Question: The following best practice checks fail when Cassandra's PasswordAuthenticator is enabled:
- - -
My values are in compliance with the recommended values; and I have confirmed that the checks indeed pass when I disable authentication in Cassandra. What's weird is that there are 6 checks under the "Solr Advisor" category of the Best Practice Service and only these 3 are failing when authentication is enabled.

Is this a known bug in Opscenter? I'm using v5.0.1 but I've seen this since v5.0.0.
Where can I file bug reports like this? Does Datastax have a public bug tracker?
I actually feel that this question is more appropriate under ServerFault but I don't have enough reputation in that site to create the tags "datastax" and "datastax-enterprise". Can somebody do so please and move this question?
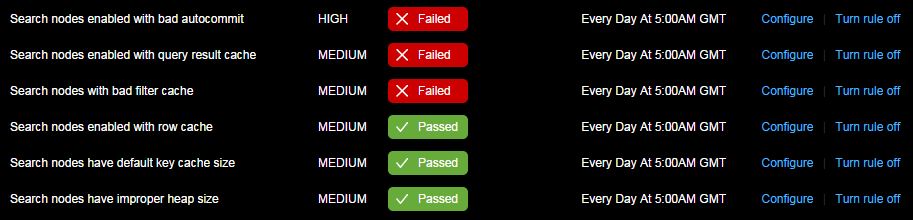
Answer: When Cassandra is using PasswordAuthenticator, then the http routes that opscenter agent uses to determine the solr schema settings also become password protected (however the agent does not try the password properly). This is a bug in the opscenter agent, and can be referenced as OPSC-3605.
Unfortunately Datastax Enterprise does not have a public bug tracker. If you're a DSE customer, probably the best method you can use is to go through DSE support.